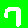
Digit: 7